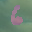
Label: 6